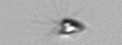
Label: Calciopappus